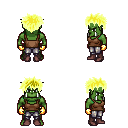
a pixel art fantasy rpg character, male body template, orc, green skin, brown pirate shirt, metal pants, gold bedhead hairstyle, gold gloves, maroon shoes, four views (front, back, left, right), 2x2 character sprite sheet, small pixel art, hard edges, no anti-aliasing